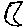
Label: moon